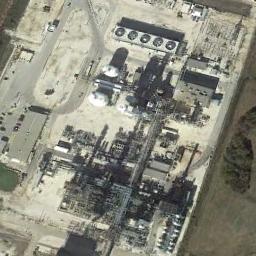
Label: industrial_area